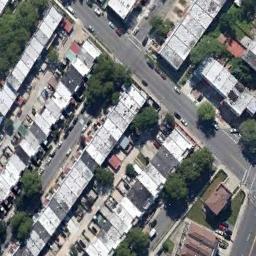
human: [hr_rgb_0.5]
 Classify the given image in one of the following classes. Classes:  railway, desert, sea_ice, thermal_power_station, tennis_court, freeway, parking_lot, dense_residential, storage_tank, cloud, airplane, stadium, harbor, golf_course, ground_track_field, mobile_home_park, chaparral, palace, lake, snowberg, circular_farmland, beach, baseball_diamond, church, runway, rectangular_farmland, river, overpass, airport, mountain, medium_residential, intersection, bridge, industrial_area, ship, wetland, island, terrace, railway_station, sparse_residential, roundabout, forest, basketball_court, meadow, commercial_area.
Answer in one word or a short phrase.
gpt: dense_residential